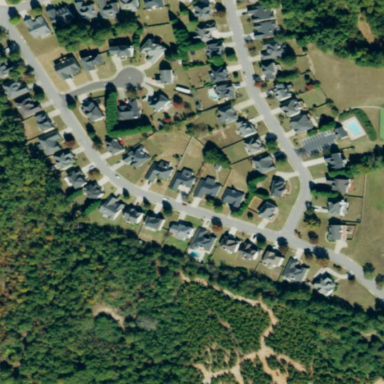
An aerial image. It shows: Single-family residential area.